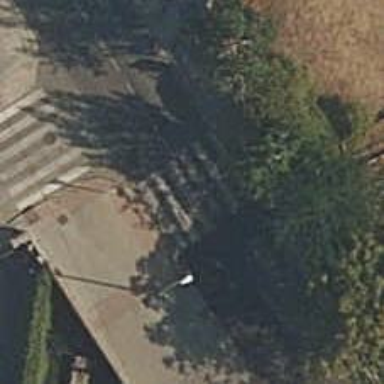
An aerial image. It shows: Uncontrolled zebra crossing on the road.